Interaction volume radius: 5 \u00c5
Interaction volume height: 20 \u00c5
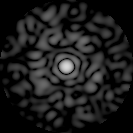
Disorder parameter: 0.8894